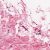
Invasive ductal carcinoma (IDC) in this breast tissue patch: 0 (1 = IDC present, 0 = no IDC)